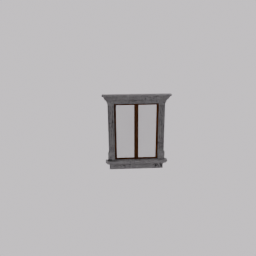
Label: architecture